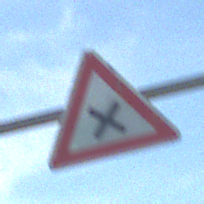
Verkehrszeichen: KreuzungOderEinmuendung
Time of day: MorningAfternoon
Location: Outdoor (Nature)
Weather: Clear
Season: Autumn
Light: Natural